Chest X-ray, PA view. Patient: 42 years old, sex F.
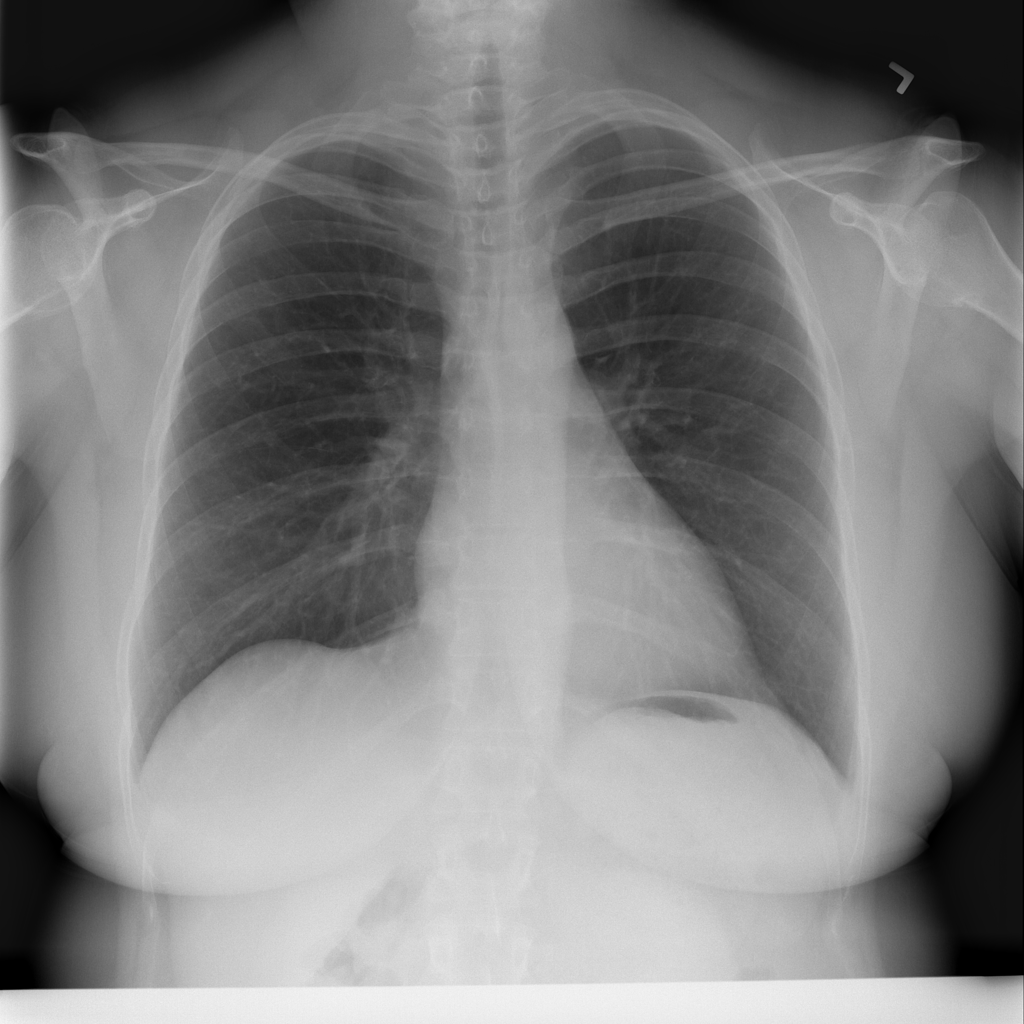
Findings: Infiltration